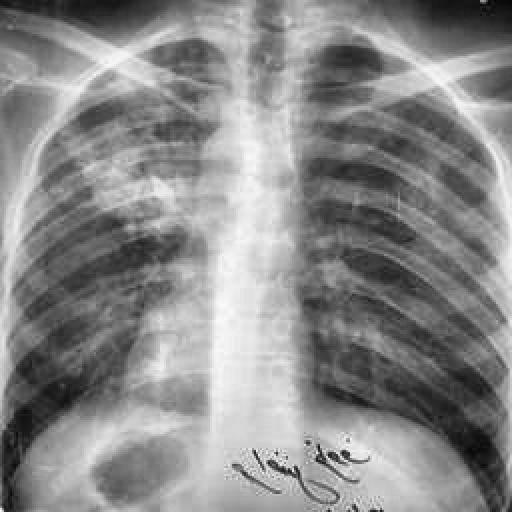
Finding: TUBERCULOSIS